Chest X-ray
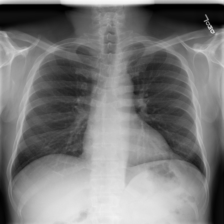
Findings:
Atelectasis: negative
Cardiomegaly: negative
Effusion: negative
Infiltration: negative
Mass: negative
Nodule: negative
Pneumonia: negative
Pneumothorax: negative
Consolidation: negative
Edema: negative
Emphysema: negative
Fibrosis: negative
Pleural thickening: negative
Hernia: negative